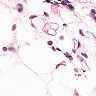
Metastatic tissue present: no